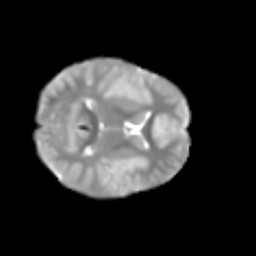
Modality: T2w
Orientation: axial
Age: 7
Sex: male
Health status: healthy